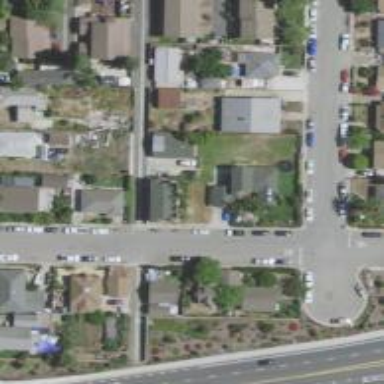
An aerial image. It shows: Alleyway designated as service road.